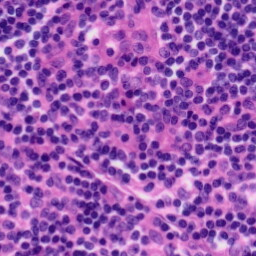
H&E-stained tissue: Tonsil